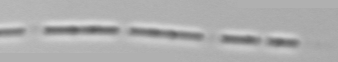
Label: Skeletonema